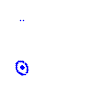
Particle: proton